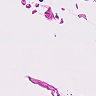
Metastatic tissue present: no